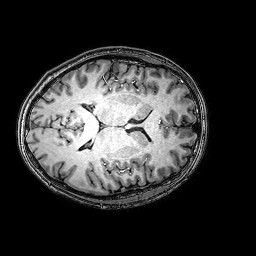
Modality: T1w
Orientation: axial
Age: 30
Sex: male
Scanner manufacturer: philips
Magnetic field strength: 3 T
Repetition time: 0.009 s
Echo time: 0.0035 s